Question: I created the following table using <URL>
Now I want to do the following for every row,
if every column, starting at column 3 are equal to each other, write an "x" to the "False?" column.

This is the 2D array I have, it is already filled with elements:
'''
String [][] cPosTags = new String[x][y];
'''
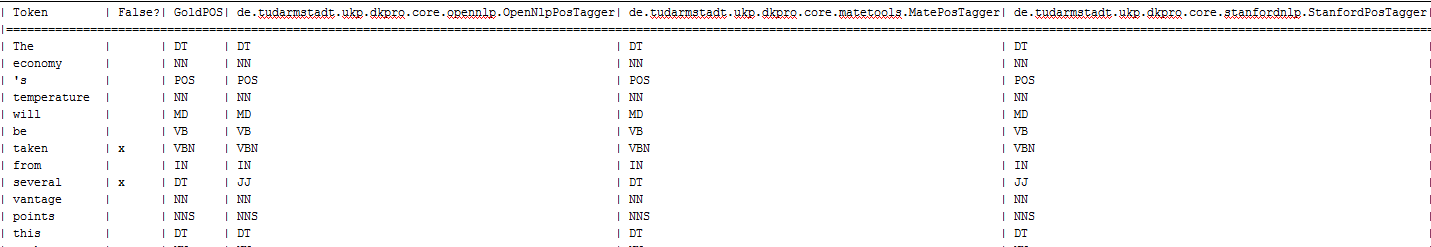
Answer: UPDATE:
Try this:
'''
for (int i=0;i<cPosTags.length;i++) {
boolean equal = true;
for (int j=4;j<cPosTags[i].length) {
if (!cPosTags[i][3].equals(cPosTags[i][j])) {
equal = false;
break;
}
}
if (!equal)
cPosTags[i][2] = "x";
}
'''
I might be mixing up rows and columns...
---
Your question is really unclear, but you can iterate through the array and compare elements:
Iteration:
'''
for (int i=0;i<cPosTags.length;i++) {
for (int j=0;j<cPosTags[i].length) {
}
}
'''
Comparison:
'''
cPosTags[3][3].equals("hello");
cPosTags[3][5].equals(cPosTags[3][4]);
'''